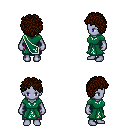
a pixel art fantasy rpg character, female body template, dark elf, purple skin, sash dress, magenta pants, brown curly afro hairstyle, four views (front, back, left, right), 2x2 character sprite sheet, small pixel art, hard edges, no anti-aliasing